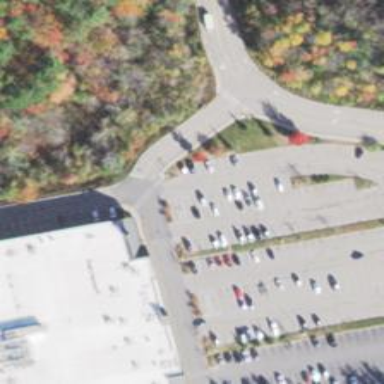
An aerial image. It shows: Driveway with asphalt surface. The driveway has separate sidewalk.